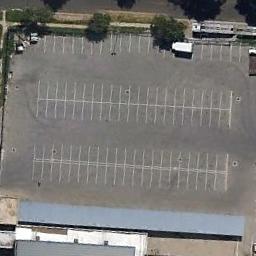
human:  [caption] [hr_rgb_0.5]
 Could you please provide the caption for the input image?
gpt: There is no cars on the parking lot .

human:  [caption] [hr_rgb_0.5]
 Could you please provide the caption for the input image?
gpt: The parking lot has some yellow signs and two rows of coconut trees .

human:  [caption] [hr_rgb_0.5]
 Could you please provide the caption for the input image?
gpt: The parking lot has lots of empty parking spaces and some makeshift houses .

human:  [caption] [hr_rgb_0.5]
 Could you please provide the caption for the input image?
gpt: There is an empty parking lot .

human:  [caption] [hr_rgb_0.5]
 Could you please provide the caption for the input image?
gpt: There are some green trees beside the parking lot with no cars .